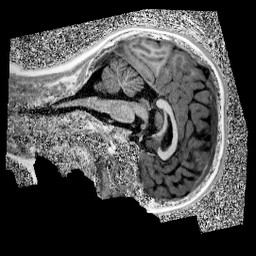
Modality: UNIT1
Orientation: sagittal
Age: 10
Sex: male
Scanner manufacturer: siemens
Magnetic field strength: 3 T
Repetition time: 4 s
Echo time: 0.00299 s